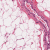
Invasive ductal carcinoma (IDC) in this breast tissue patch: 0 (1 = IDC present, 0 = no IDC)